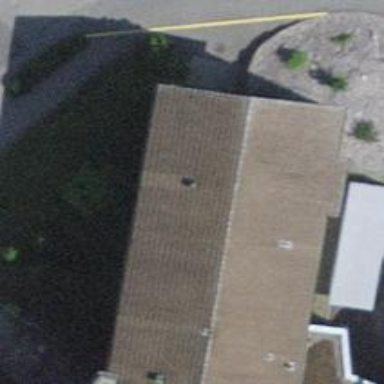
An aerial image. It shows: Nursing home.